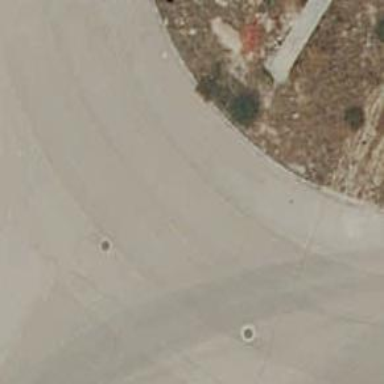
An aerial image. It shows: Secondary road leading to roundabout.